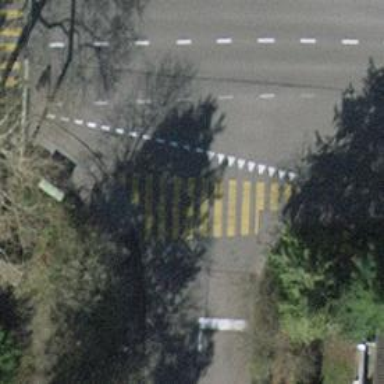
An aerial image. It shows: Crossing with traffic signals.